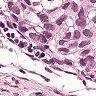
Metastatic tissue present: yes